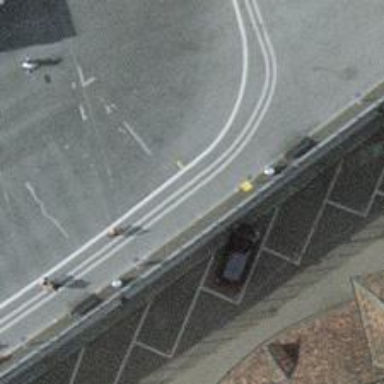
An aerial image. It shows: Bus stop with platform for public transport.